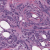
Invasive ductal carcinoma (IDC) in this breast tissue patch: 1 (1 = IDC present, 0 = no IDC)